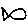
Label: fish